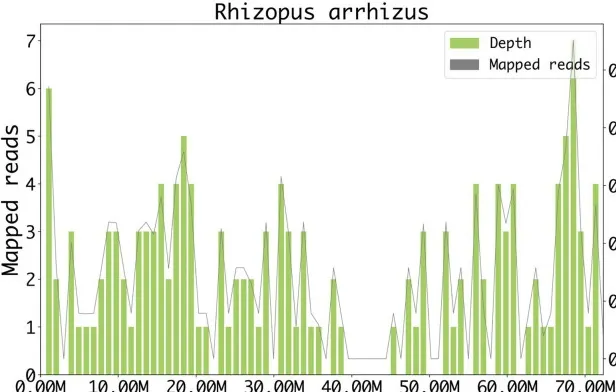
Result of metagenomic NGS. (A) A total of 78 DNA reads mapped to Rhizopus arrhizus in cerebrospinal fluid.
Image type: chart (chart)